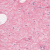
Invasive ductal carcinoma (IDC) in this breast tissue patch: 0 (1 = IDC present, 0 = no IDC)